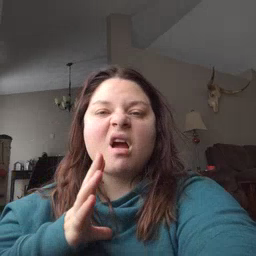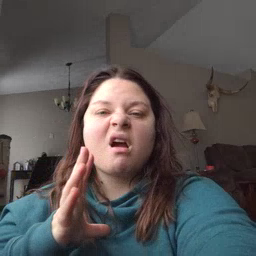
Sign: fine